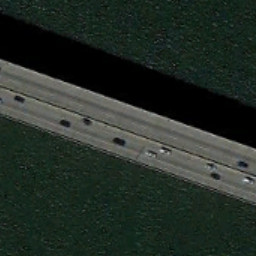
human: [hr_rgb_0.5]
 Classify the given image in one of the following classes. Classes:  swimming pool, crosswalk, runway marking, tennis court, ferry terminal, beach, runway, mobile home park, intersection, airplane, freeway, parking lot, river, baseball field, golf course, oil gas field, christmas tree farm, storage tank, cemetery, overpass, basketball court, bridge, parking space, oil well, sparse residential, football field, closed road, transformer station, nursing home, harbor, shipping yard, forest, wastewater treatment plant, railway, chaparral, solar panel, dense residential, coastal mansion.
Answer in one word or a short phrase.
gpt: bridge